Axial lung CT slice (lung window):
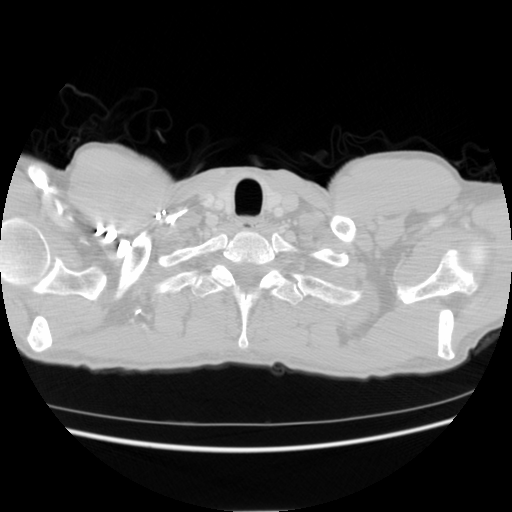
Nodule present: no